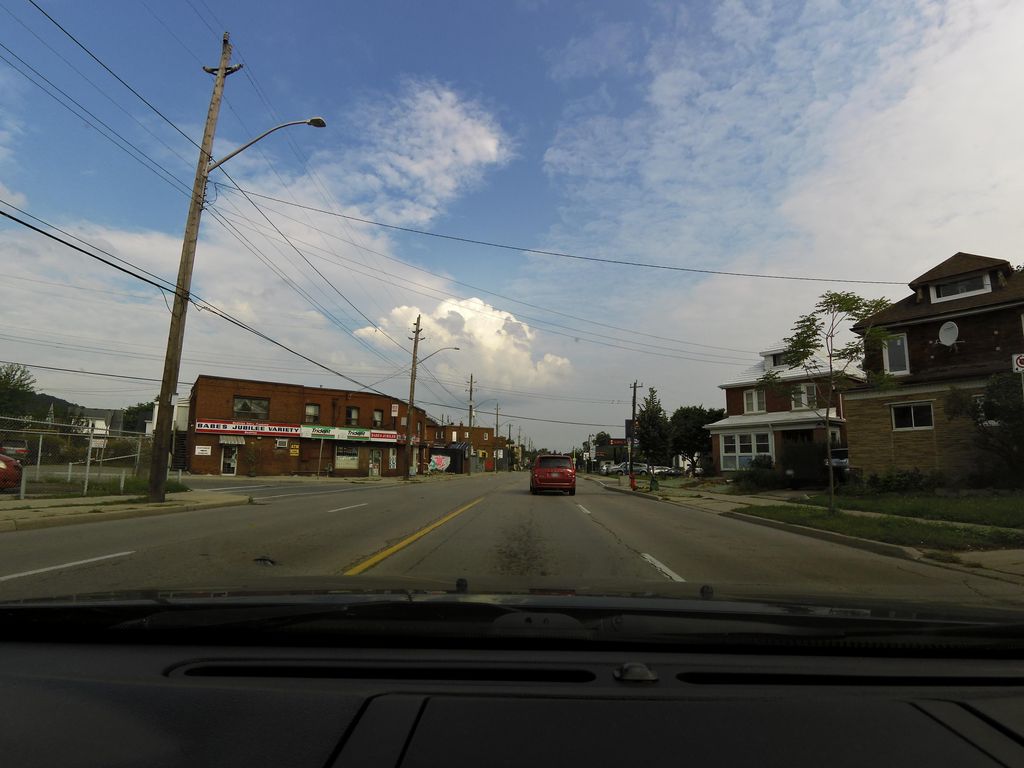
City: hamilton